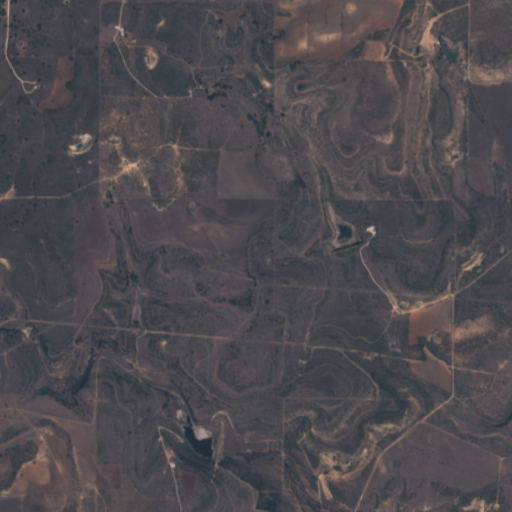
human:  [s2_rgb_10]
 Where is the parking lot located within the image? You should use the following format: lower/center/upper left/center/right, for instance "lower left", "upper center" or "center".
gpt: There is no parking lot in the image.